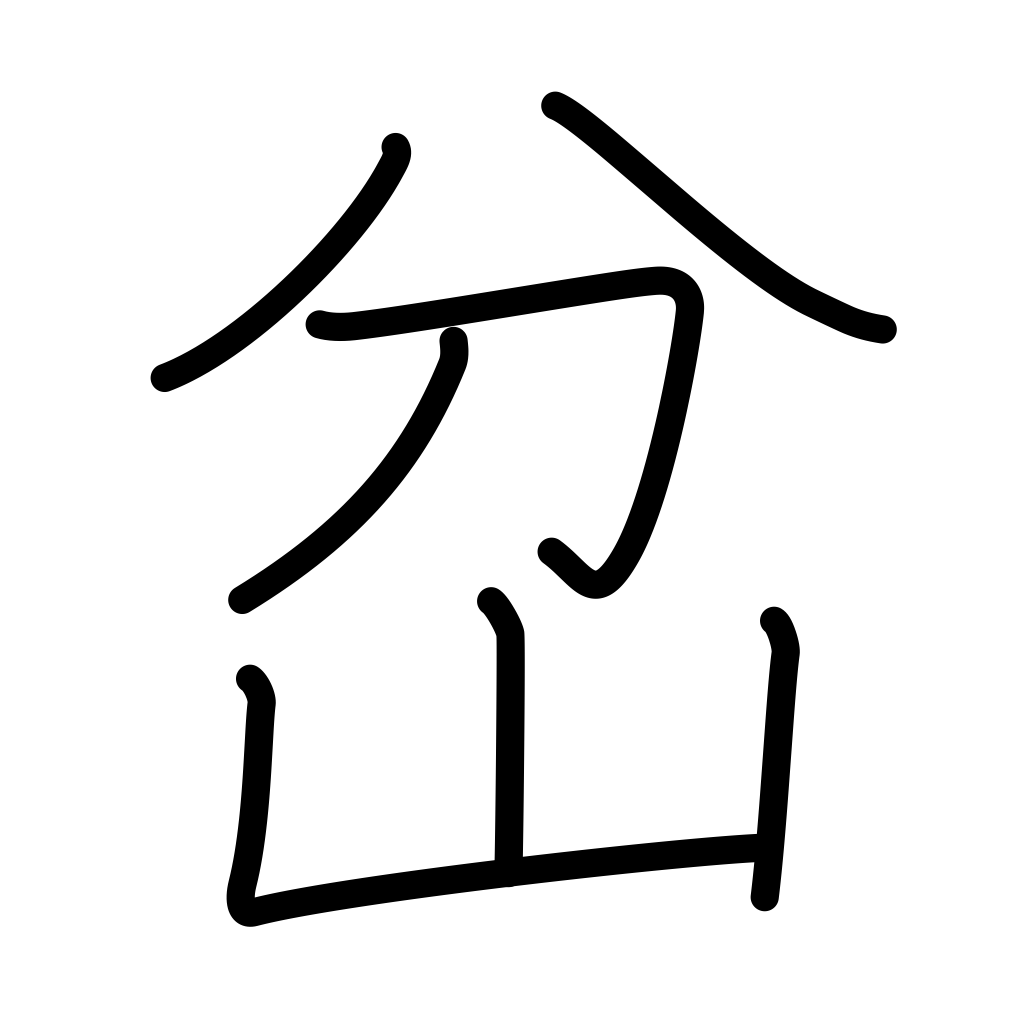
Meaning: fork in a road